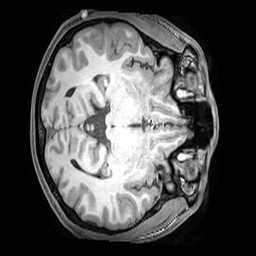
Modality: T1w
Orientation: axial
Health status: healthy
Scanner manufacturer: philips
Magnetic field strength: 3 T
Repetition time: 0.007364 s
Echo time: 0.00328 s